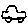
Label: car